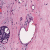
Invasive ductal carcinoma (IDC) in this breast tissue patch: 0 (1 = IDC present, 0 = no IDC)